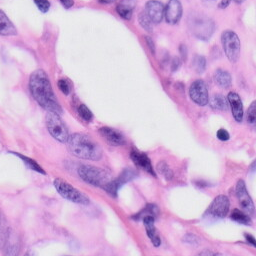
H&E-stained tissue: Skin